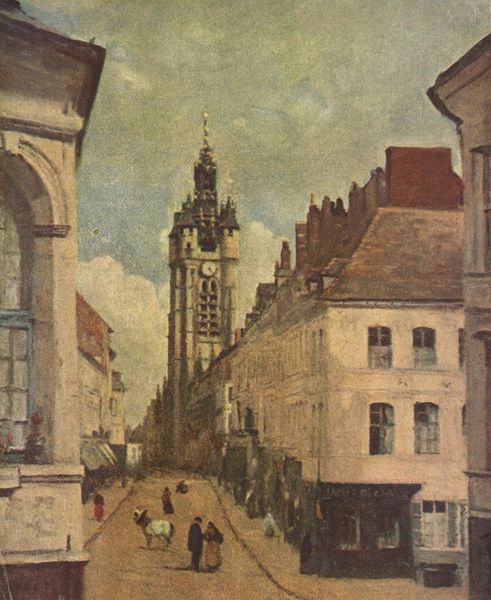
Titel: Glockenturm von Douai
Künstler: Jean Baptiste Camille Corot
Standort: Paris
Institution: Musée du Louvre
Schlagwörter: blau, dunkel, gemälde, himmel, mann, schatten, weiß, wolken, aquarell, frauen, grün, kirchturm, landschaft, menschen, ocker, stadt, braun, fenster, frau, grau, hell, licht, männer, pfeiler, schwarz, strasse, tür, vordergrund, dach, gebäude, haus, hund, rot, tier, wolke, beige, leute, malerei, wand, architektur, rahmen, häuser, kirche, sonne, paar, personen, gotik, alltag, esel, kamine, kirchturmspitze, pferd, schornstein, turm, bewölkt, ruhig, ruhe, ecke, ansicht, bogen, fassade, gasse, geschäft, ort, passanten, perspektive, pflaster, strassenansicht, dächer, schornsteine, farbe, tag, geschäfte, läden, rand, figuren, romantik, arch, balcony, blue, church, men, oil, people, red, white, window, women, black, dress, figures, gray, old, painting, windows, woman, uhr, flowers, pink, brown, perspective, stadtansicht, erker, spitzweg, loggia, bürgersteig, gehsteig, glockenturm, münchen, spaziergang, pavement, schimmel, portal, glocke, smoke, flower, fluchtpunkt, cloud, clouds, life, man, sky, bürgerlich, building, house, houses, roof, roofs, street, tower, village, marktplatz, road, london, castle, dog, illustration, leash, couple, plaster, clock, small, town, klassisch, kirchturmuhr, turmuhr, boulevard, city, human, häuserzeile, perspektivisch, square, buildings, tum, markisen, postcard, animal, cow, horse, kutschpferd, pony, sheep, chimney, chimneys, spire, work, frankfurt, humans, quaglio, stadtszene, awning, tall, europe, finial, time, stores, eckladen, ass, hamm, mittagszeit, quglio, deutschland, catholic, store, donkey, shop, stucco, awnings, cafe, shops, balkon, marketplace, genremalerei, stadtbild, öl auf leinwand, 19. jahrhundert, crenellations, was, prferd, dähcer, clock tower, builings, pleb, bhouse, meschen, talkk, streettower, dinkey